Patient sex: M
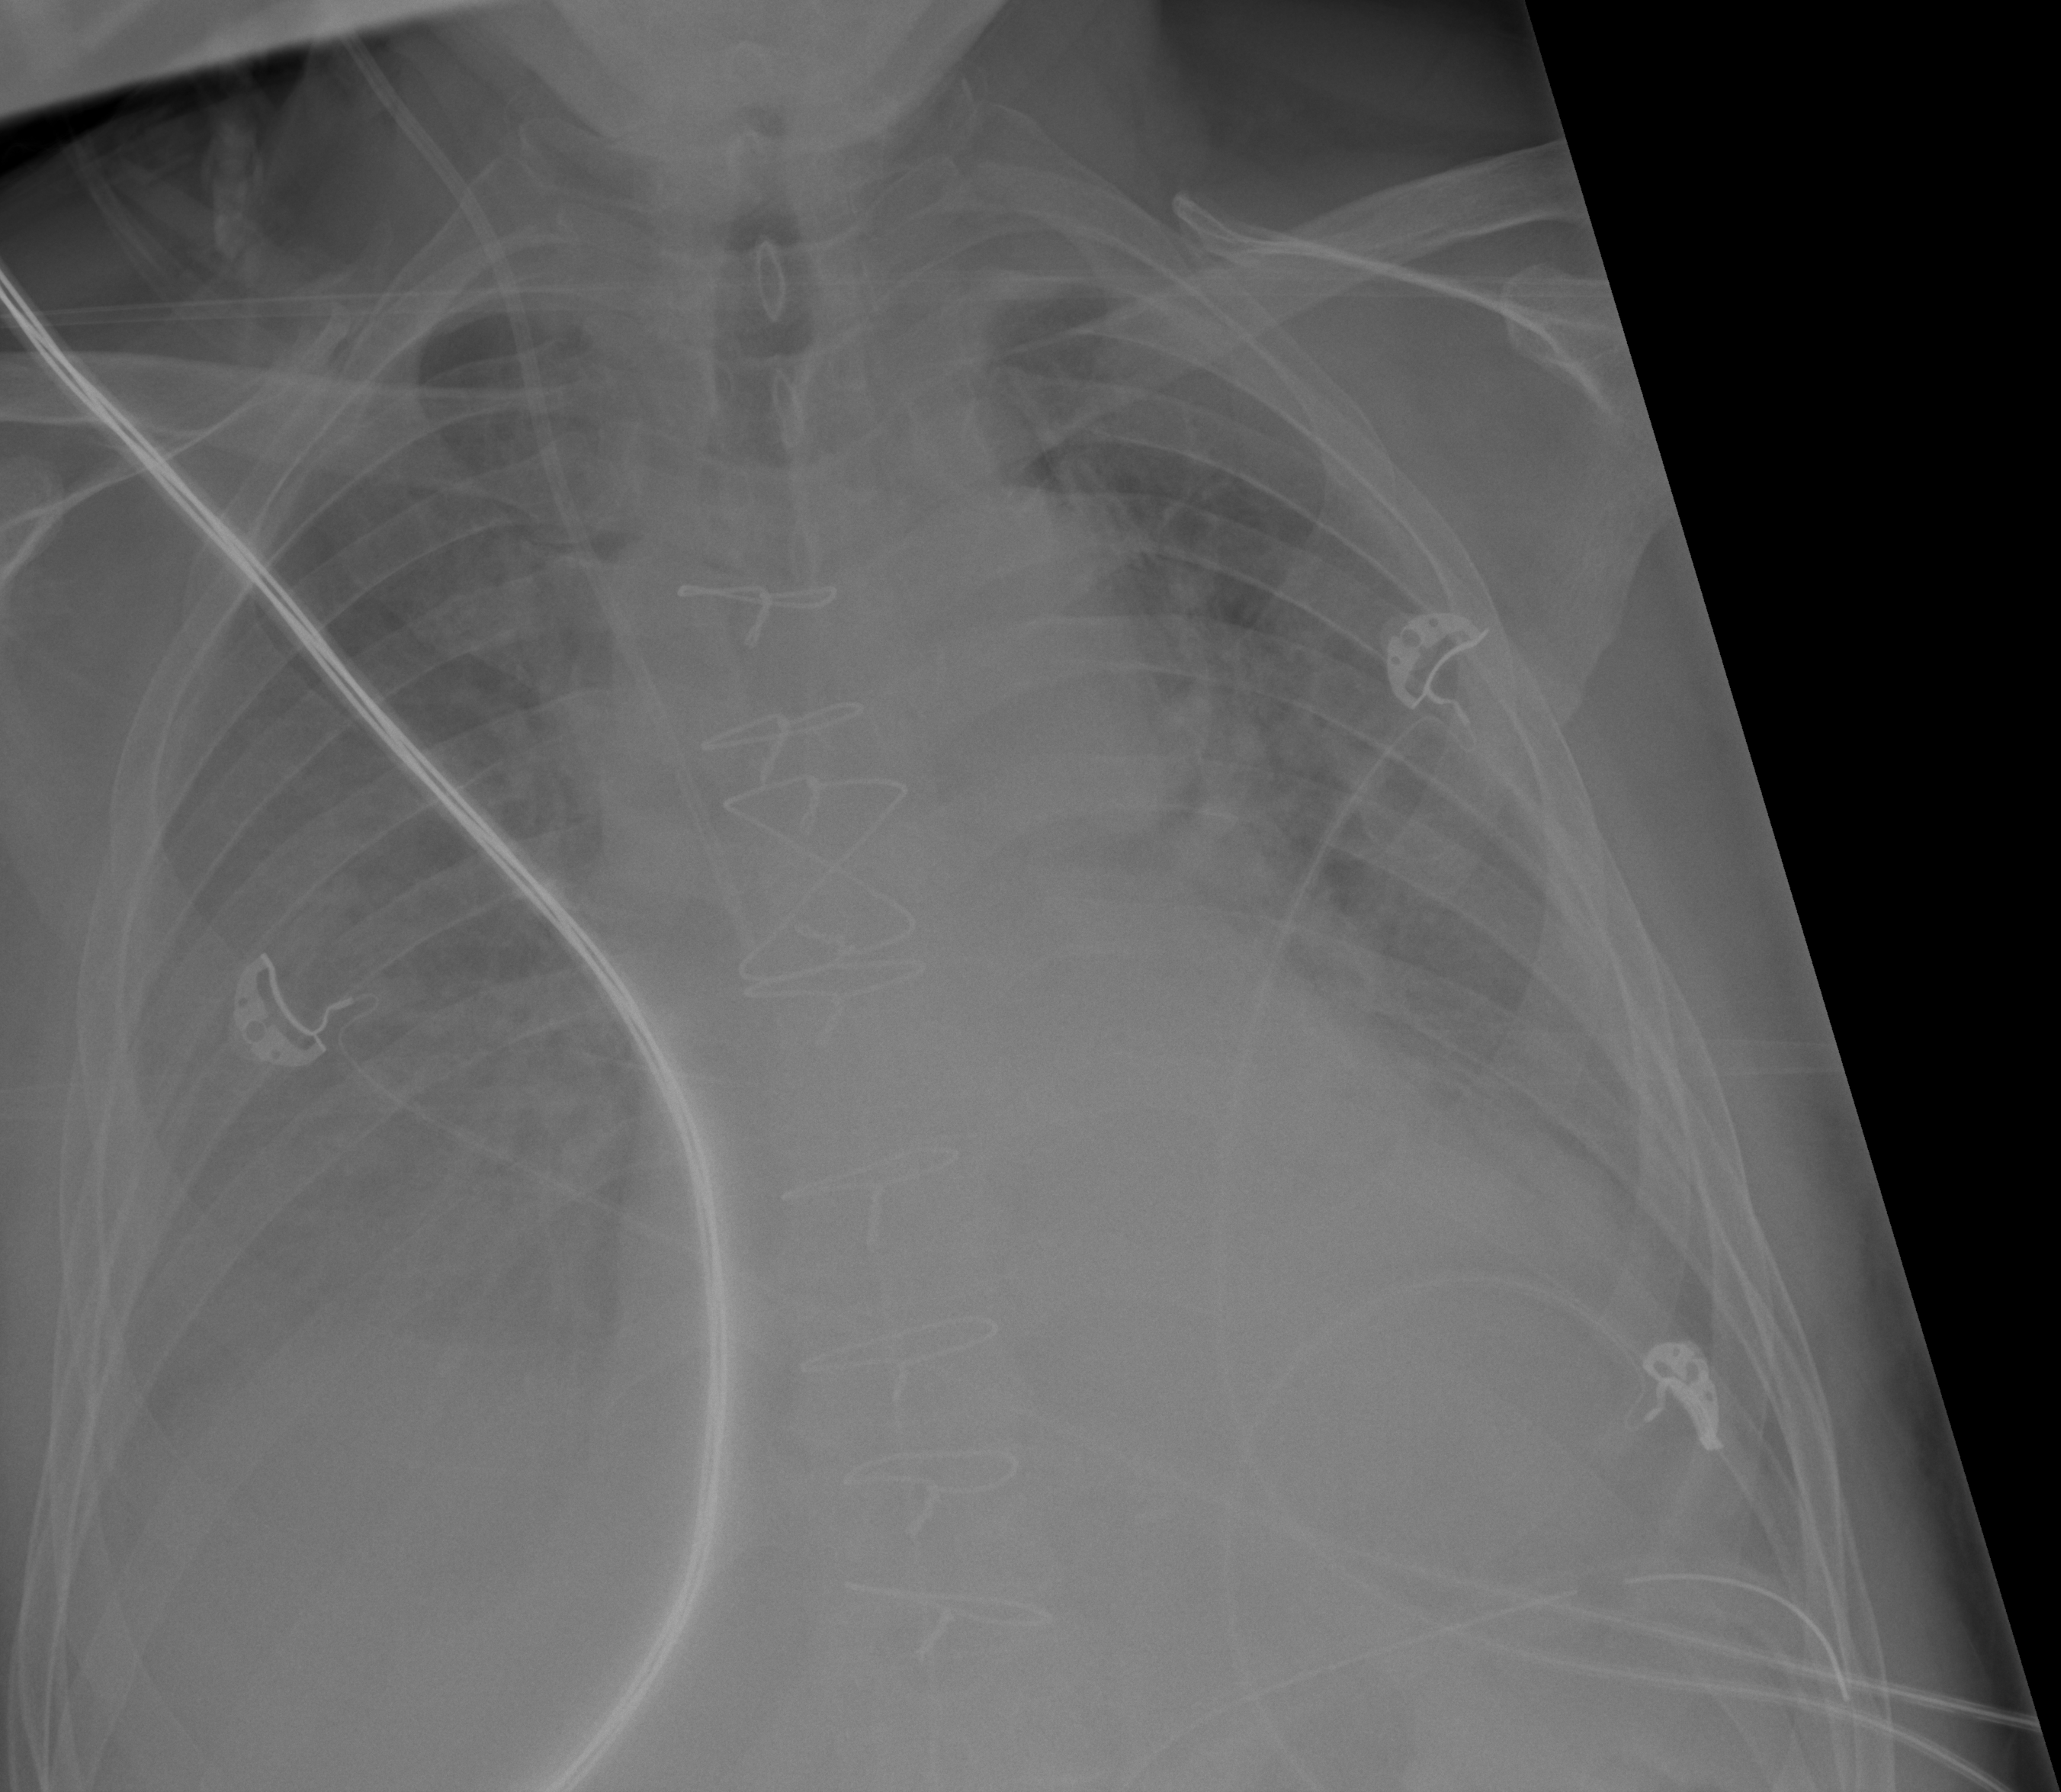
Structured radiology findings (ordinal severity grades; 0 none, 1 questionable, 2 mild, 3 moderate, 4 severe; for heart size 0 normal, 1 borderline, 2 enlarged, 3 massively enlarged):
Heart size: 2
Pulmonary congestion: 2
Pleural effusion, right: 2
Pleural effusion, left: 2
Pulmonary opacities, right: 0
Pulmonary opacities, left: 0
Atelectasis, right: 2
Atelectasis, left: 2